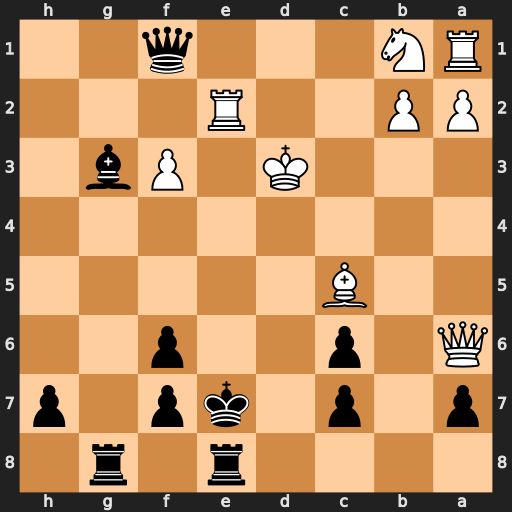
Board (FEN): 4r1r1/p1p1kp1p/Q1p2p2/2B5/8/3K1Pb1/PP2R3/RN3q2
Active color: b
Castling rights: -
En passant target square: -
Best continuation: Kd7 Nc3 Qxa1 Rxe8 Rxe8